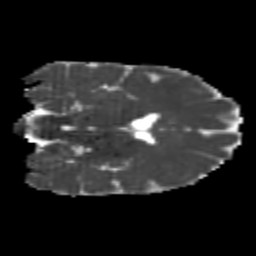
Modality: MD
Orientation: coronal
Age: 23
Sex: female
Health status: healthy
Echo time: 0.074 s